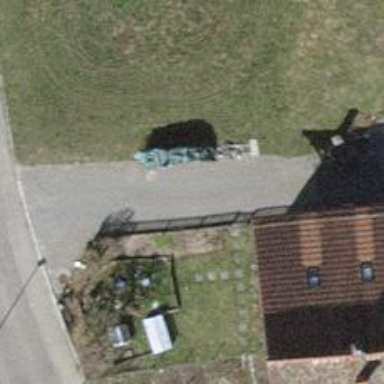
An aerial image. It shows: Driveway with compacted surface.